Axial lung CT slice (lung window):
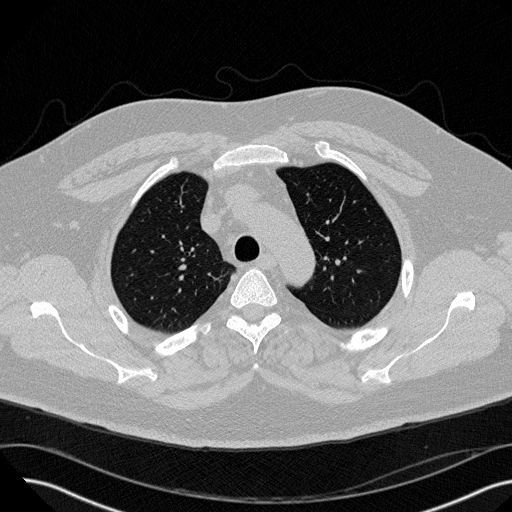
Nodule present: no